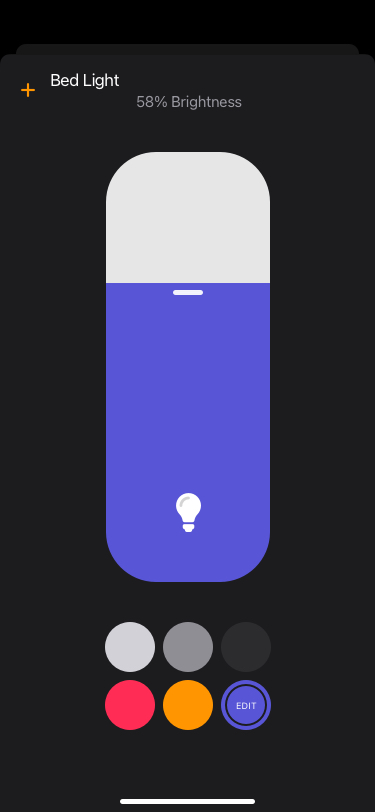
Text in this UI design:
EDIT